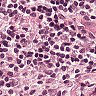
Metastatic tissue present: no